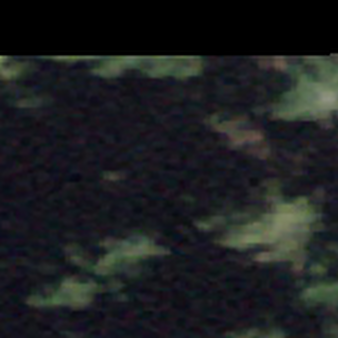
Label: other